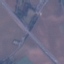
Label: Highway